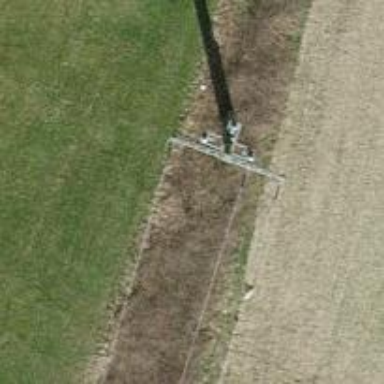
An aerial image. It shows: Concrete power pole.